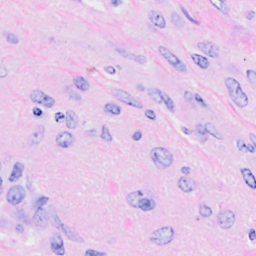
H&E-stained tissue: Breast